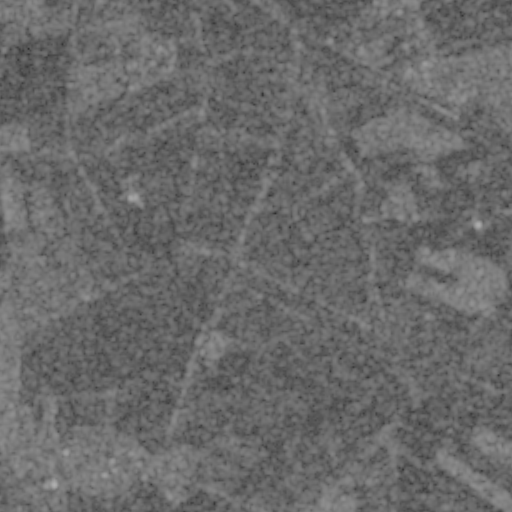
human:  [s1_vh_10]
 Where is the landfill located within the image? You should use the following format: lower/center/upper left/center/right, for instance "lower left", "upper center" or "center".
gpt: The landfill is located in the upper left of the image.
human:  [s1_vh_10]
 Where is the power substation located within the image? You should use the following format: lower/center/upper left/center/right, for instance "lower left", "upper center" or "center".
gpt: The power substation is located in the upper left of the image.
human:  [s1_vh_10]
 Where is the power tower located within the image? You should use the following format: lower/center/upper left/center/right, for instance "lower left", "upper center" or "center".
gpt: The power tower is located in the upper right of the image.
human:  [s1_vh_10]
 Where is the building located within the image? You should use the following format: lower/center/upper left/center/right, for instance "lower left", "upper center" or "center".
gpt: There is no building in the image.

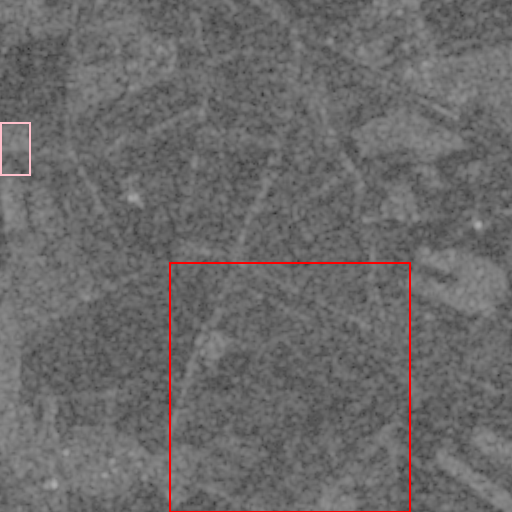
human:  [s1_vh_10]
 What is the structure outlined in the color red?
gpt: The structure outlined in red is a crop field.
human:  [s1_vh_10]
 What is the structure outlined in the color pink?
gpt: The structure outlined in pink is a landfill.
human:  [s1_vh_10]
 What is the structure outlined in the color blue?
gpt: There is no blue outline.